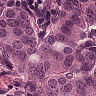
Metastatic tissue present: yes